Field crop: maize
Growth stage: 2
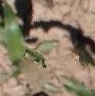
Species: maize